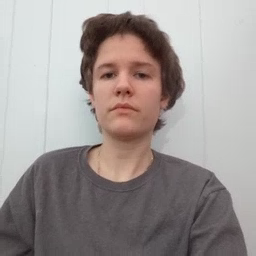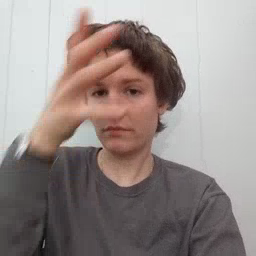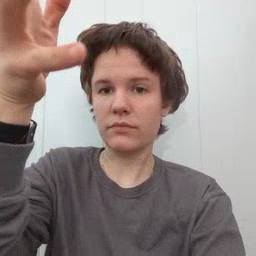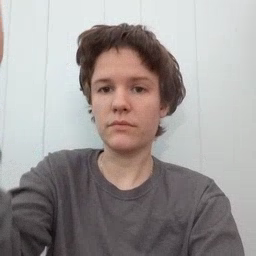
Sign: grandpa